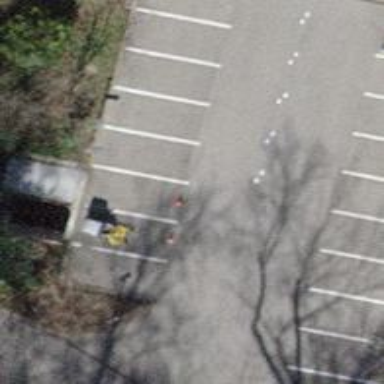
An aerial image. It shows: Charging station.